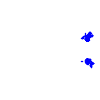
Particle: electron